Aerial crown-view tile of a tropical tree (Barro Colorado Island, Panama), acquired 20241216:
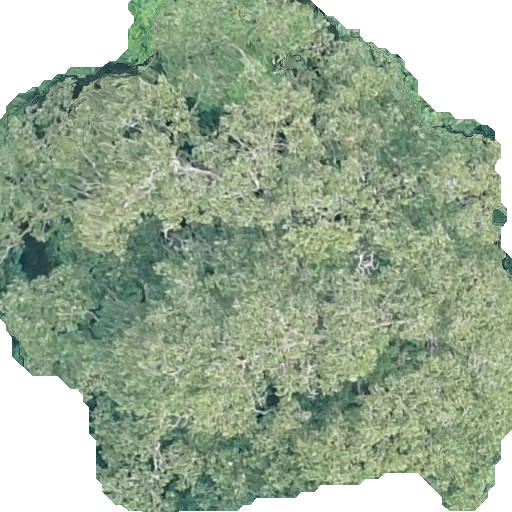
Species: Dipteryx oleifera
GBIF accepted scientific name: Dipteryx oleifera
Crown area: 322.893 m²